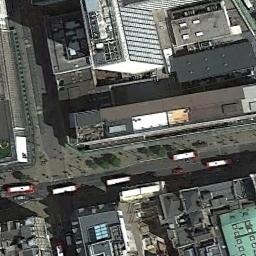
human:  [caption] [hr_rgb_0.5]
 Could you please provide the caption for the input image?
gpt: A commercial area has lots of buildings of different heights and some roads go through the commercial area .

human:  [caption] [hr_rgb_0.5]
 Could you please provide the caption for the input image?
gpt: The commercial area is near the road with many cars .

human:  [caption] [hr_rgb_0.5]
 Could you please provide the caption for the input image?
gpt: There are five cars on the road .

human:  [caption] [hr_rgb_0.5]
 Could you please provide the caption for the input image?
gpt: In a business district there are several tall buildings of different shapes and several roads with many cars and many trees .

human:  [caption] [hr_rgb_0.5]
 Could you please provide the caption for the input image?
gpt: It is a crossroad in commercial area .